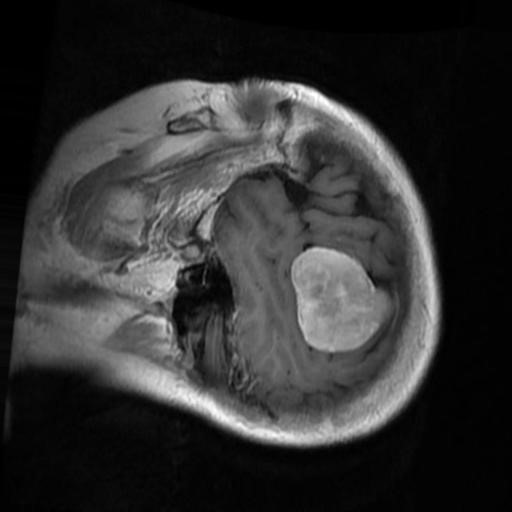
Label: brain_menin